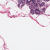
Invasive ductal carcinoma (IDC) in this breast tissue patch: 0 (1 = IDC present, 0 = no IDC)